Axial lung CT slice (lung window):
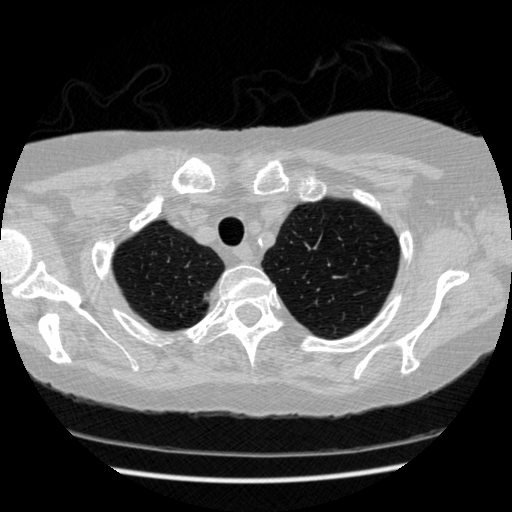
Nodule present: no